Field crop: maize
Growth stage: 2
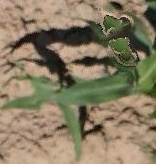
Species: maize